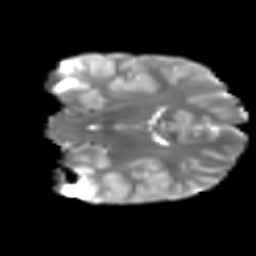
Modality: T2w
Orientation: coronal
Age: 10
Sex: male
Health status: ill
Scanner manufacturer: ge
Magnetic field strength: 3 T
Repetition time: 6.752 s
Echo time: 0.079 s